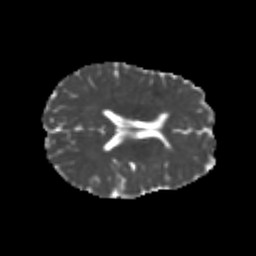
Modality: MD
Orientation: axial
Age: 23
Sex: female
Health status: healthy
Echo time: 0.074 s